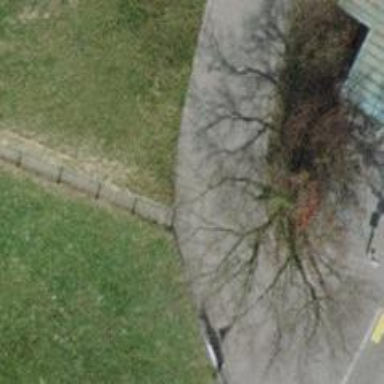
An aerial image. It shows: Footway covered with grass pavers.